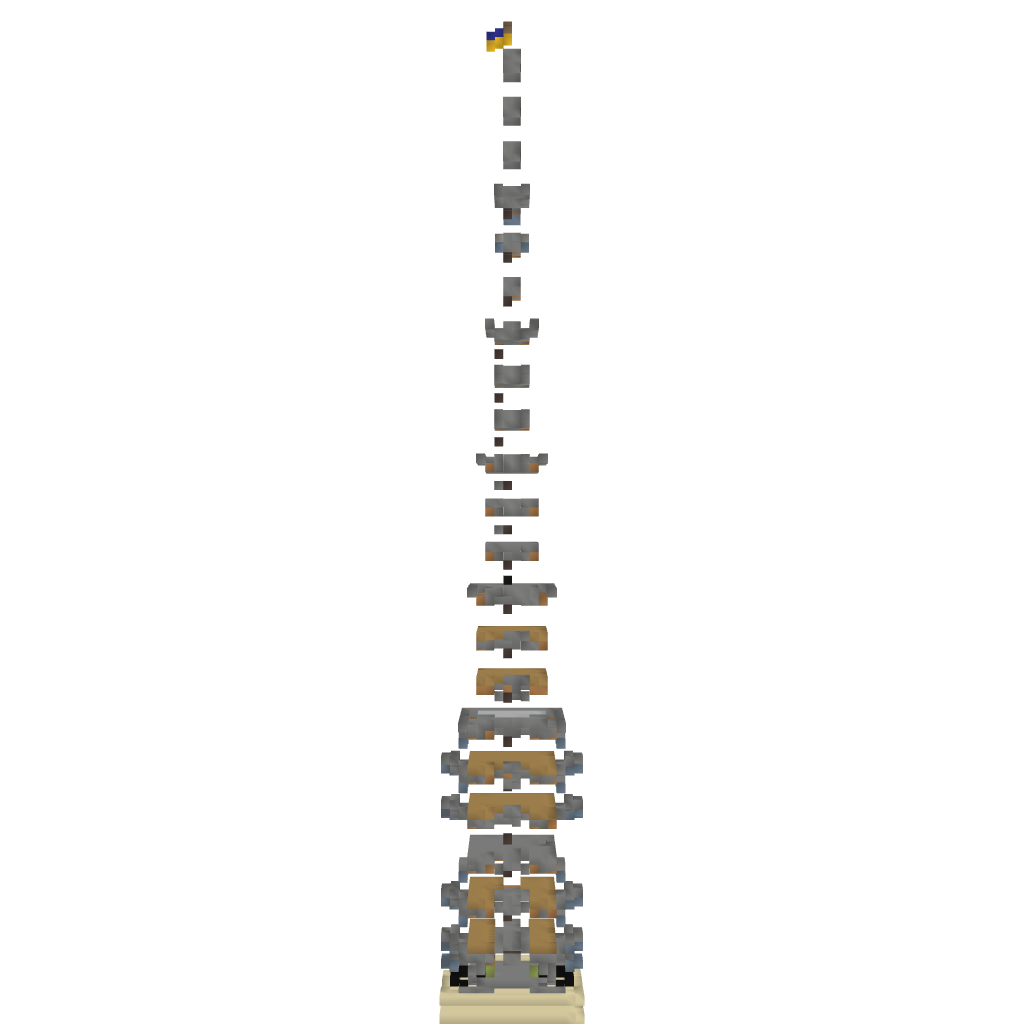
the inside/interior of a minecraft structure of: Hotel "Odessa"